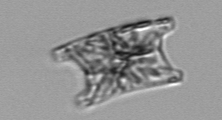
Label: Eucampia